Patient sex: M
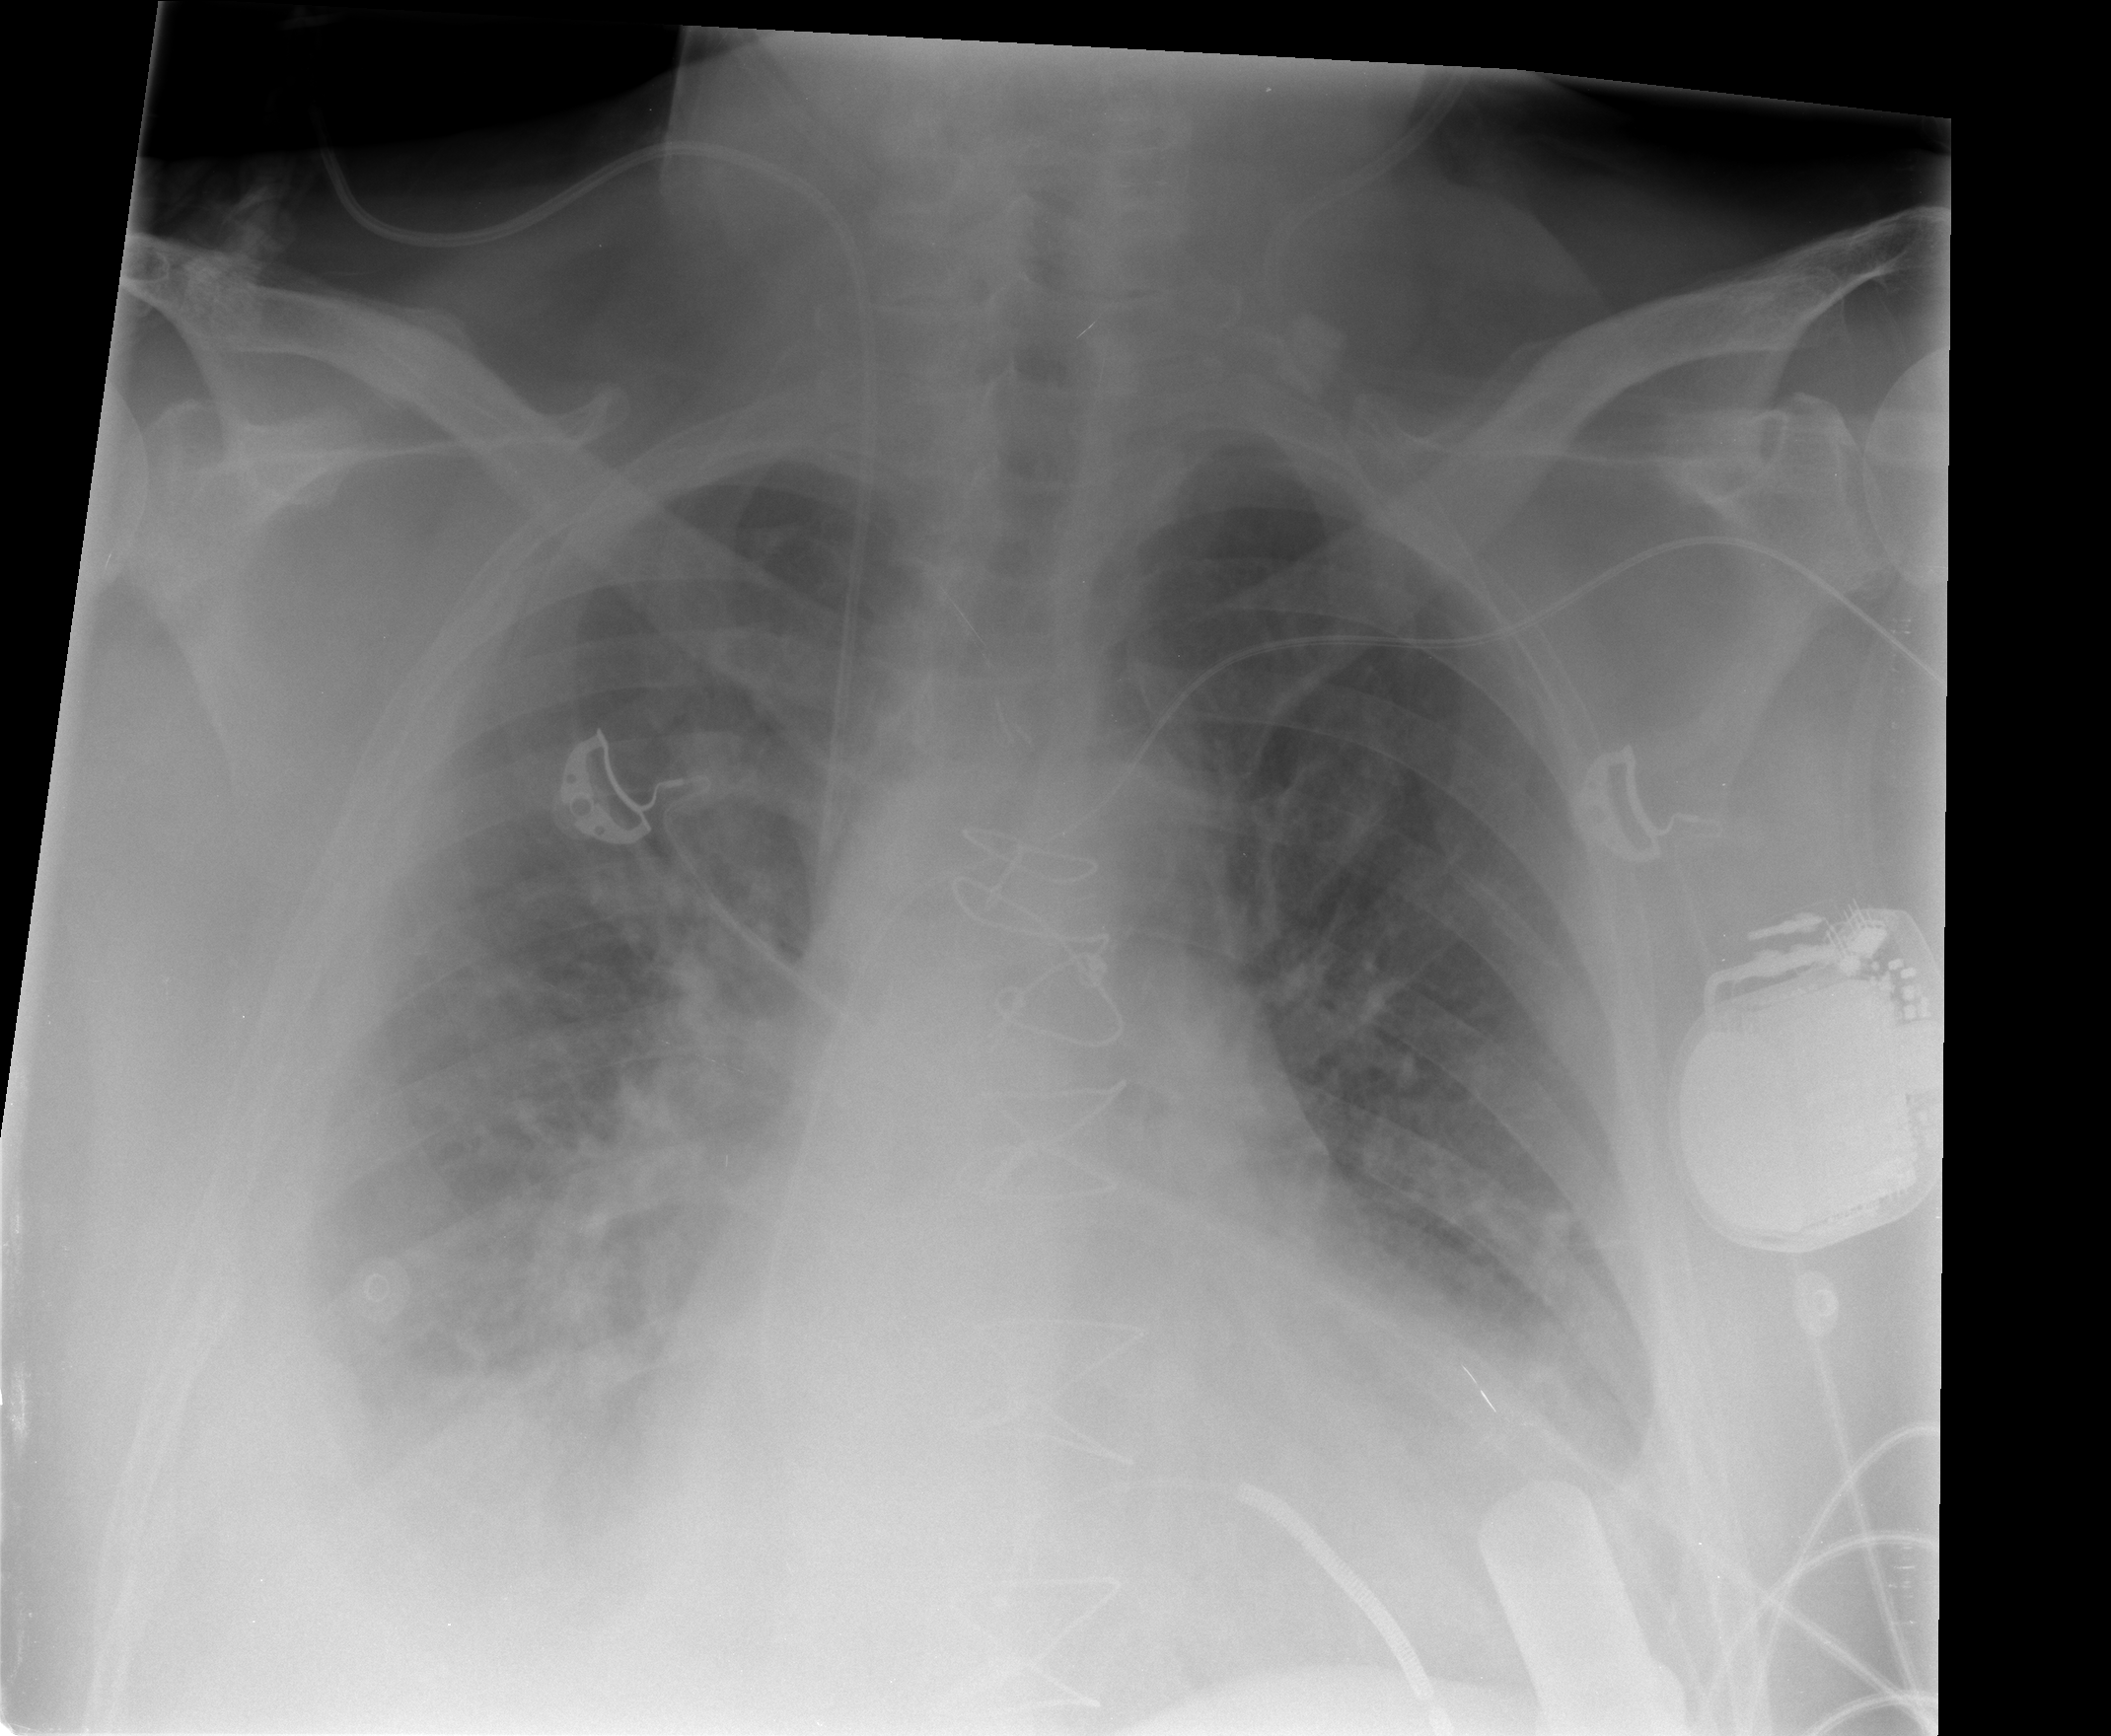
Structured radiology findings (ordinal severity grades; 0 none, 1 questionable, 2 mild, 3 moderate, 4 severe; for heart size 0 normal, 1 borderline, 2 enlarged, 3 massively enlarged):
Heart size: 2
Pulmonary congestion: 2
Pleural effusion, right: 2
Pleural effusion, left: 1
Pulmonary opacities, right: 2
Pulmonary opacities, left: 2
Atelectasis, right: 2
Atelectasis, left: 2